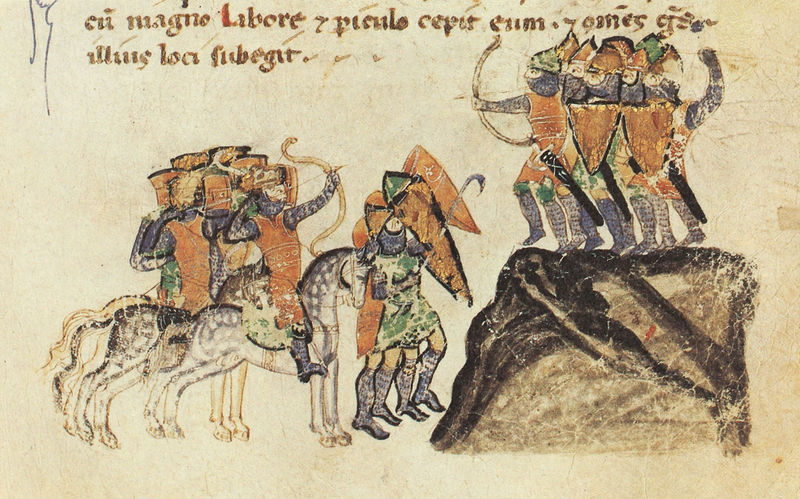
Titel: Alexanderroman
Institution: Leipzig, Stadtbibliothek
Schlagwörter: angriff, berg, blau, felsen, kampf, kämpfer, gelb, grün, stadt, frankreich, grau, männer, orange, szene, rot, malerei, stein, bild, arbeit, pferd, pferde, reiter, hufe, mähne, füße, schrift, bilder, bogen, fels, krieg, schlacht, soldaten, detail, bögen, schild, schilder, schwert, text, soldat, helm, stiefel, ritter, kämpfen, rüstung, helme, mittelalter, schütze, szenen, pfeil, handschrift, pfeile, latein, schilde, rüstungen, verteidigung, buchmalerei, schützen, manuskript, belagerung, fles, bogenschützen, alexanderroman, schiesst, schiessend, zeichnung g